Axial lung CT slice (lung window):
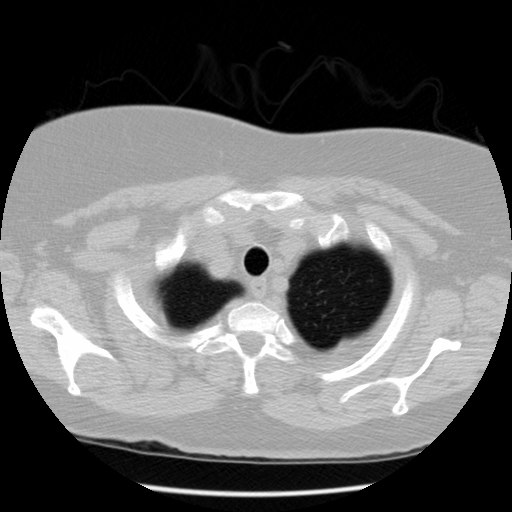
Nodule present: no